Aerial crown-view tile of a tropical tree (Barro Colorado Island, Panama), acquired 20250818:
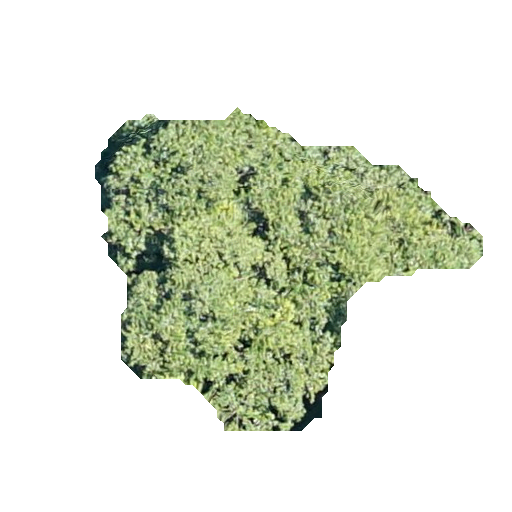
Species: Luehea seemannii
GBIF accepted scientific name: Luehea seemannii
Crown area: 107.454 m²